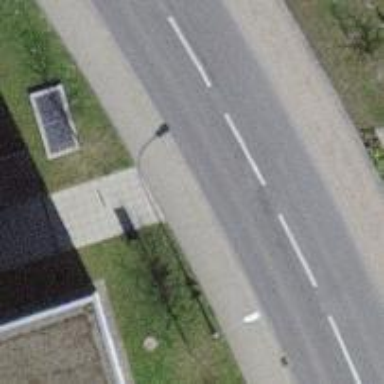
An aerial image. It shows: Sidewalk.